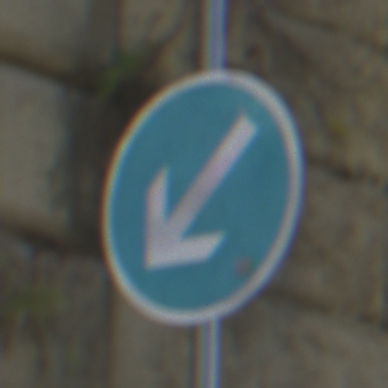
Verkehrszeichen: VorgeschriebeneVorbeifahrtLinks
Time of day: Midday
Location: Outdoor (Urban)
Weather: Clear
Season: NotSpecified
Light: Natural